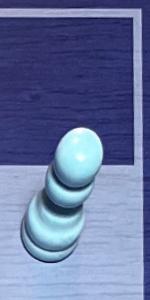
Label: Pawn_White